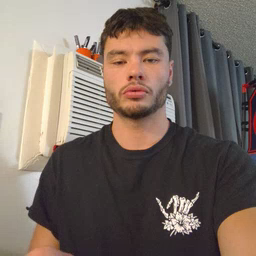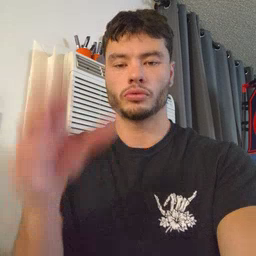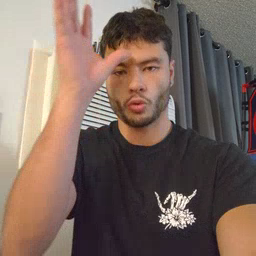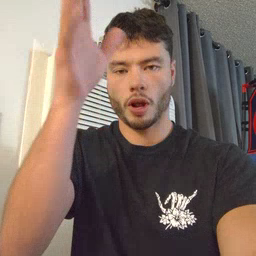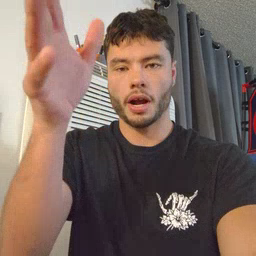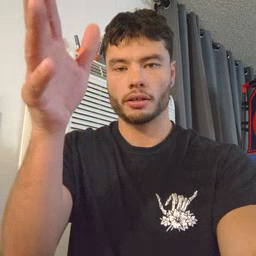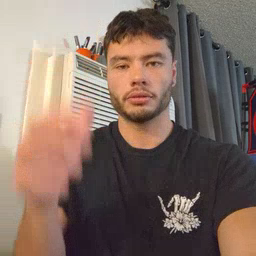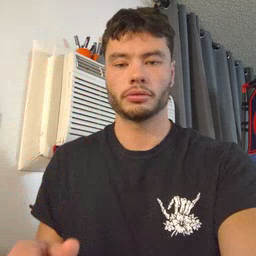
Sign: grandpa